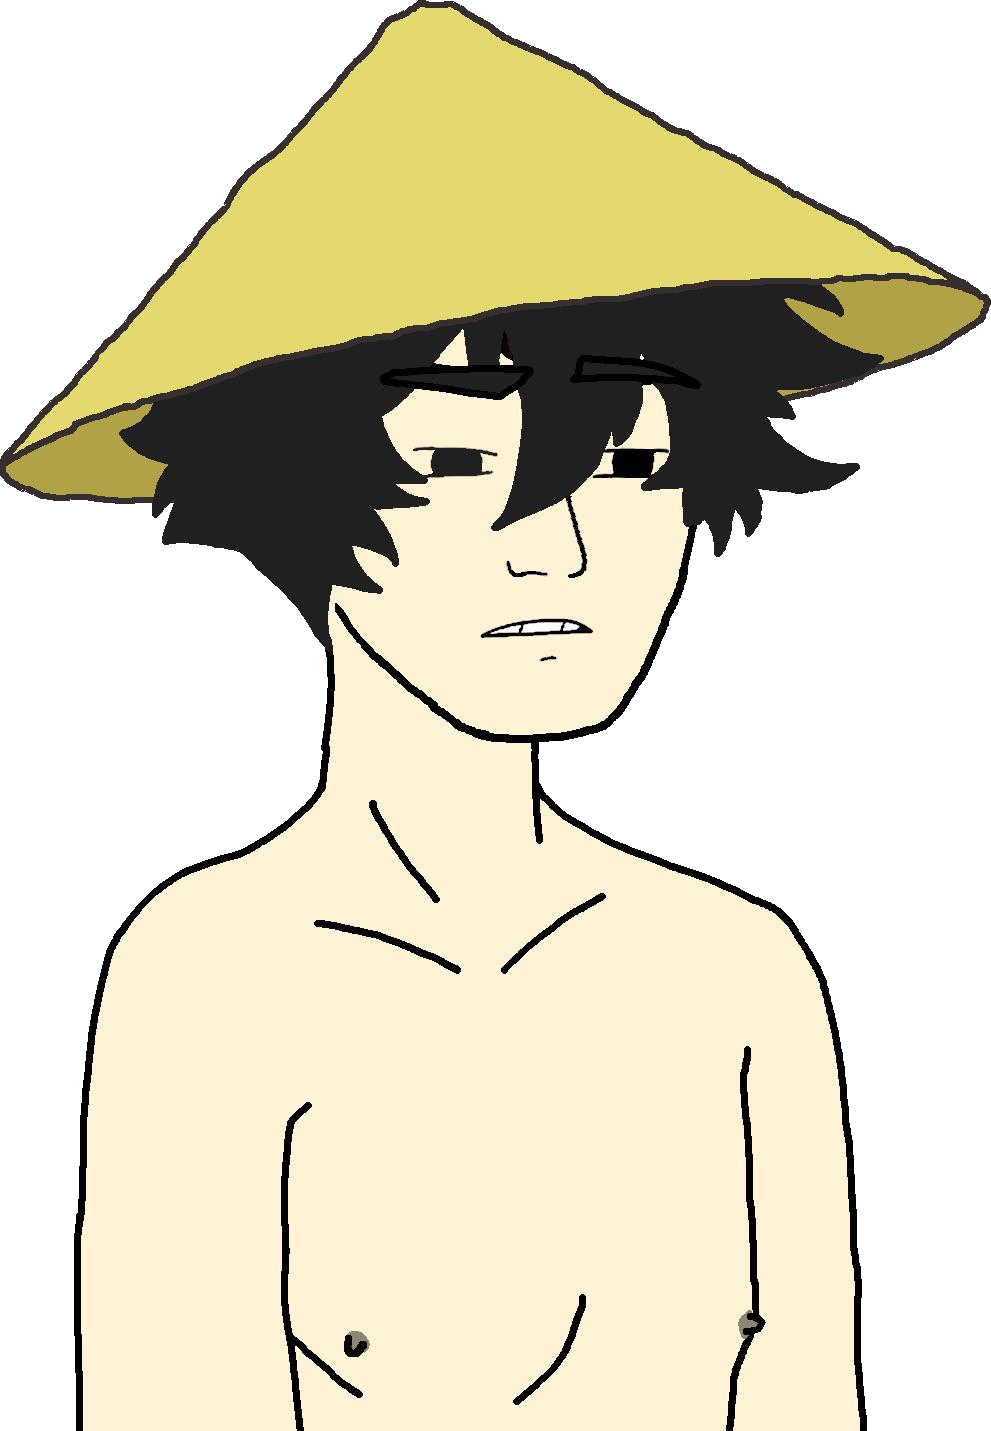
Label: 5_Twinkjak